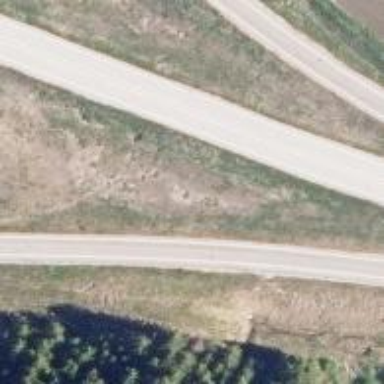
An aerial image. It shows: Asphalt road with trunk link designation. It is tertiary road with motor vehicles allowed.